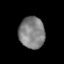
Tissue: prostate
Cell type: T cells
Senescence score: 0.3467
Nuclear area (px): 797
Mean DAPI intensity: 129.994